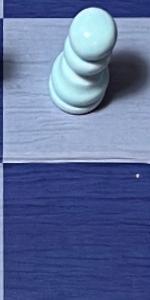
Label: Empty